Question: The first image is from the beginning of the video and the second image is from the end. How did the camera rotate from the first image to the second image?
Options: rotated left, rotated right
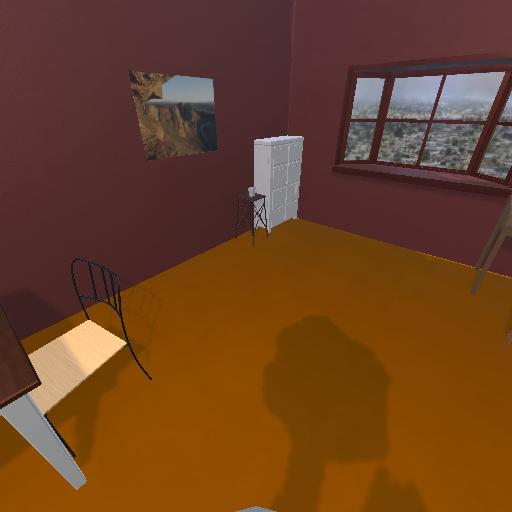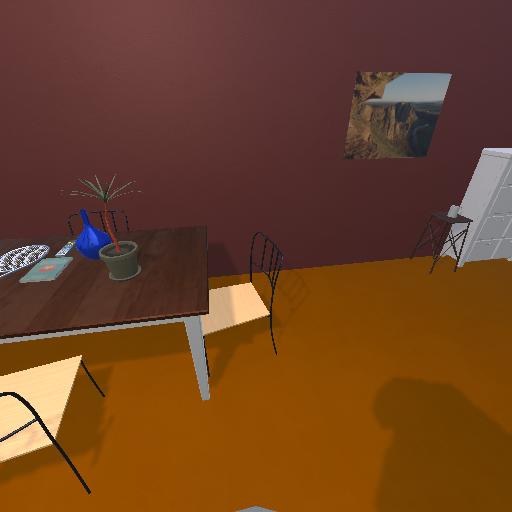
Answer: rotated left